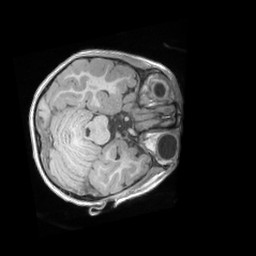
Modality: T1w
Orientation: axial
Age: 4
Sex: female
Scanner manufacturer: siemens
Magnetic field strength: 3 T
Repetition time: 2.53 s
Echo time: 0.00164 s